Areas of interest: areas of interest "Guangzhou University of Chinese Medicine University Town Campus Library"
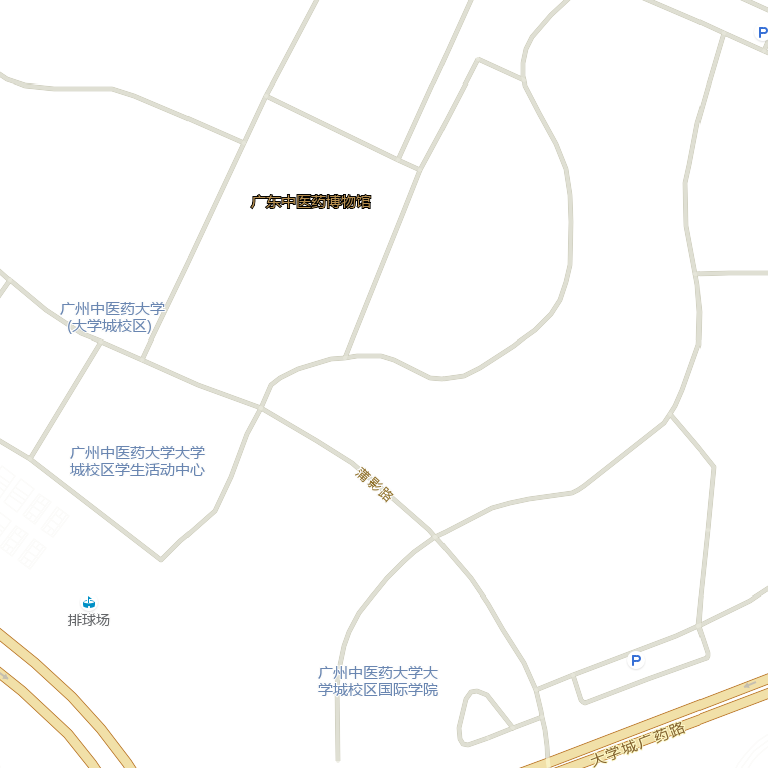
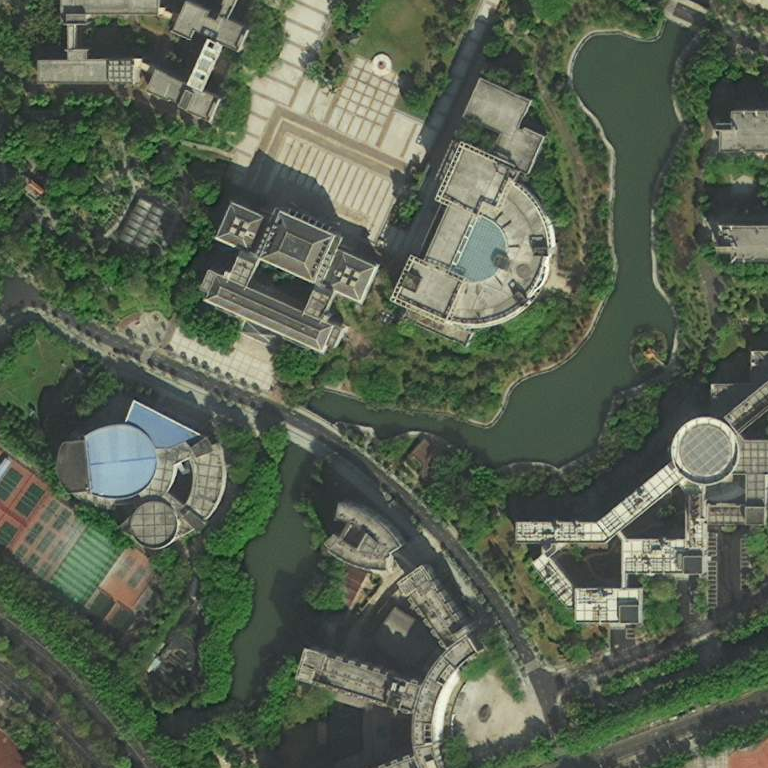